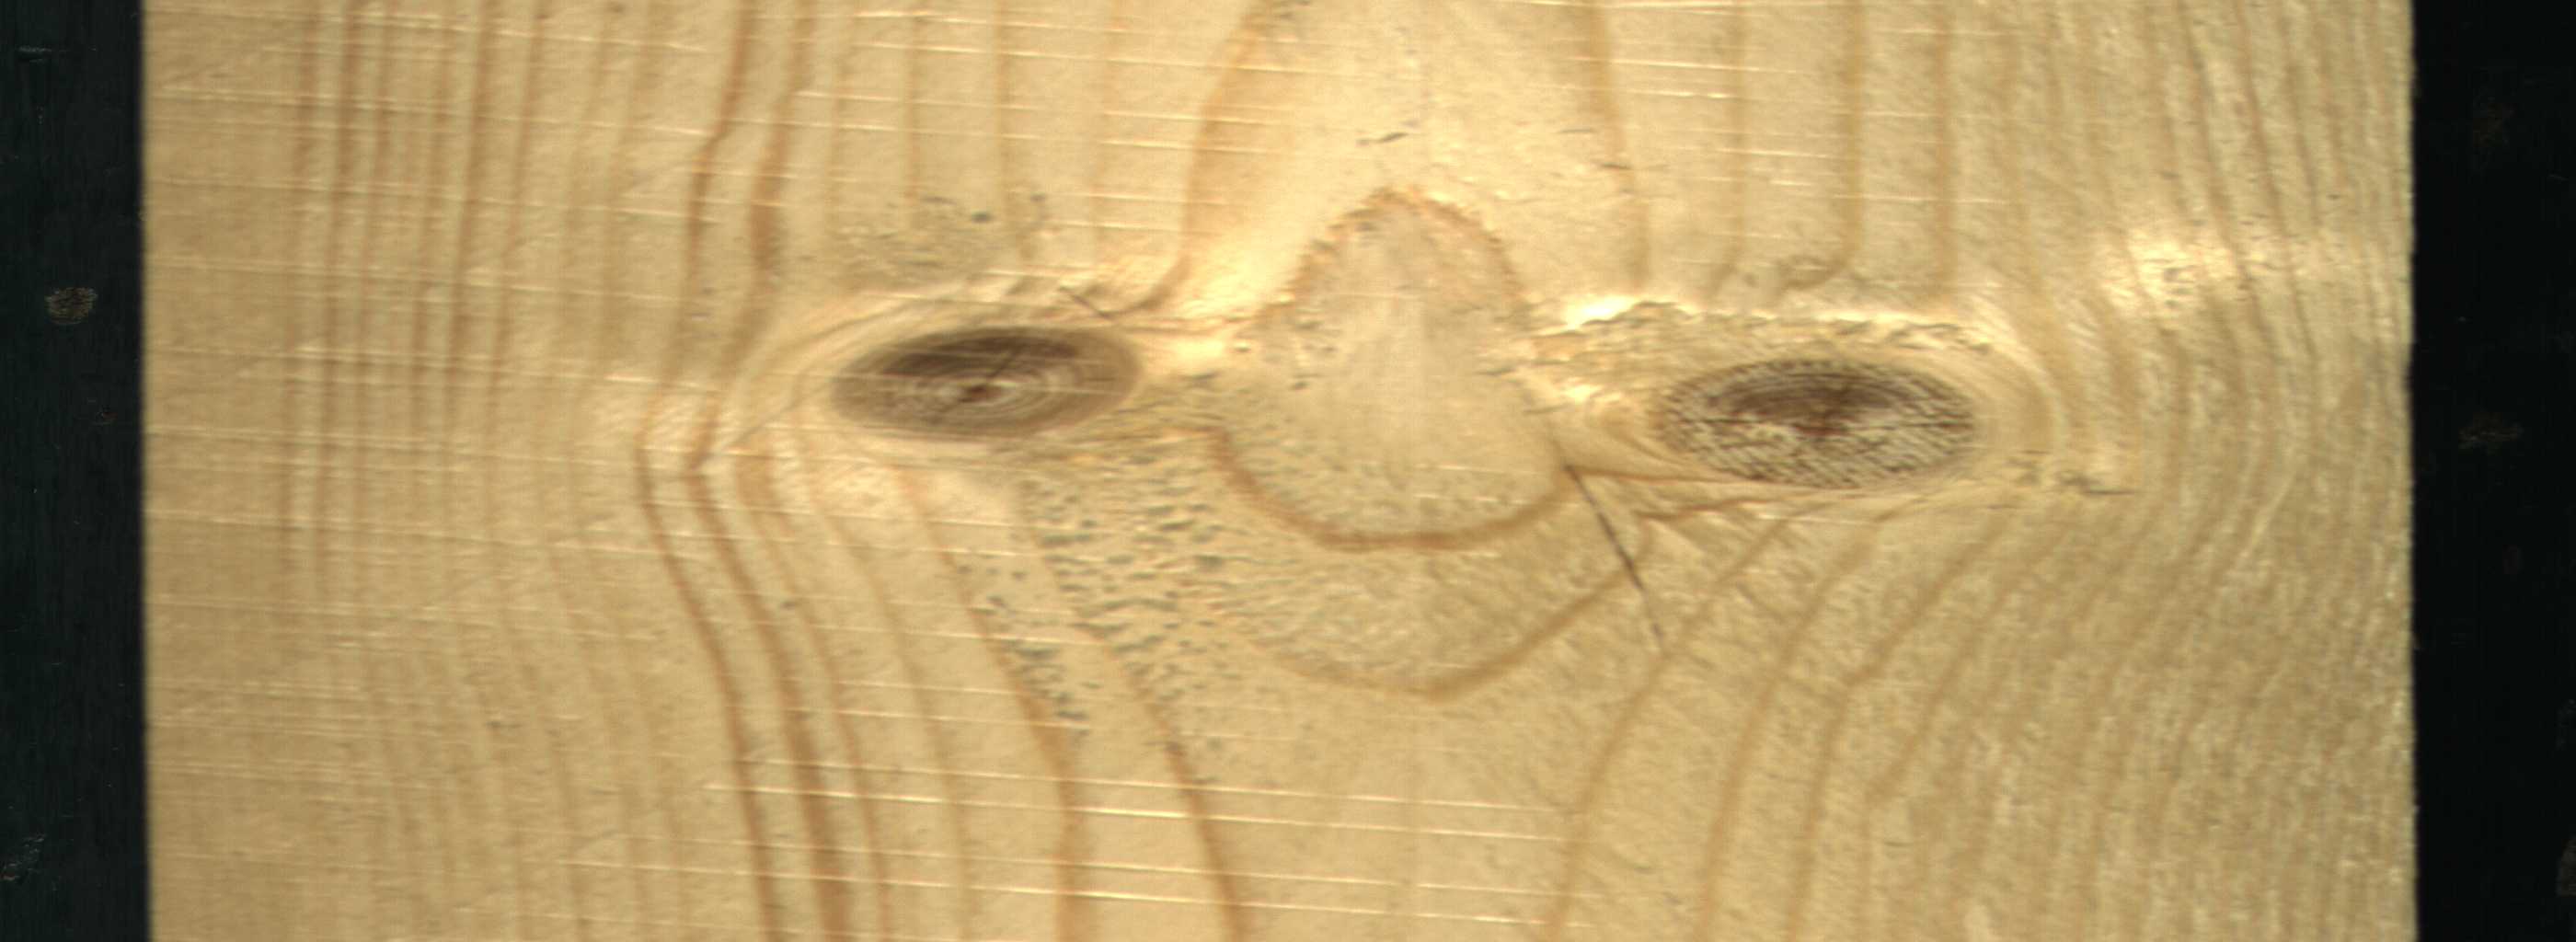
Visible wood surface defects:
knot_with_crack
knot_with_crack